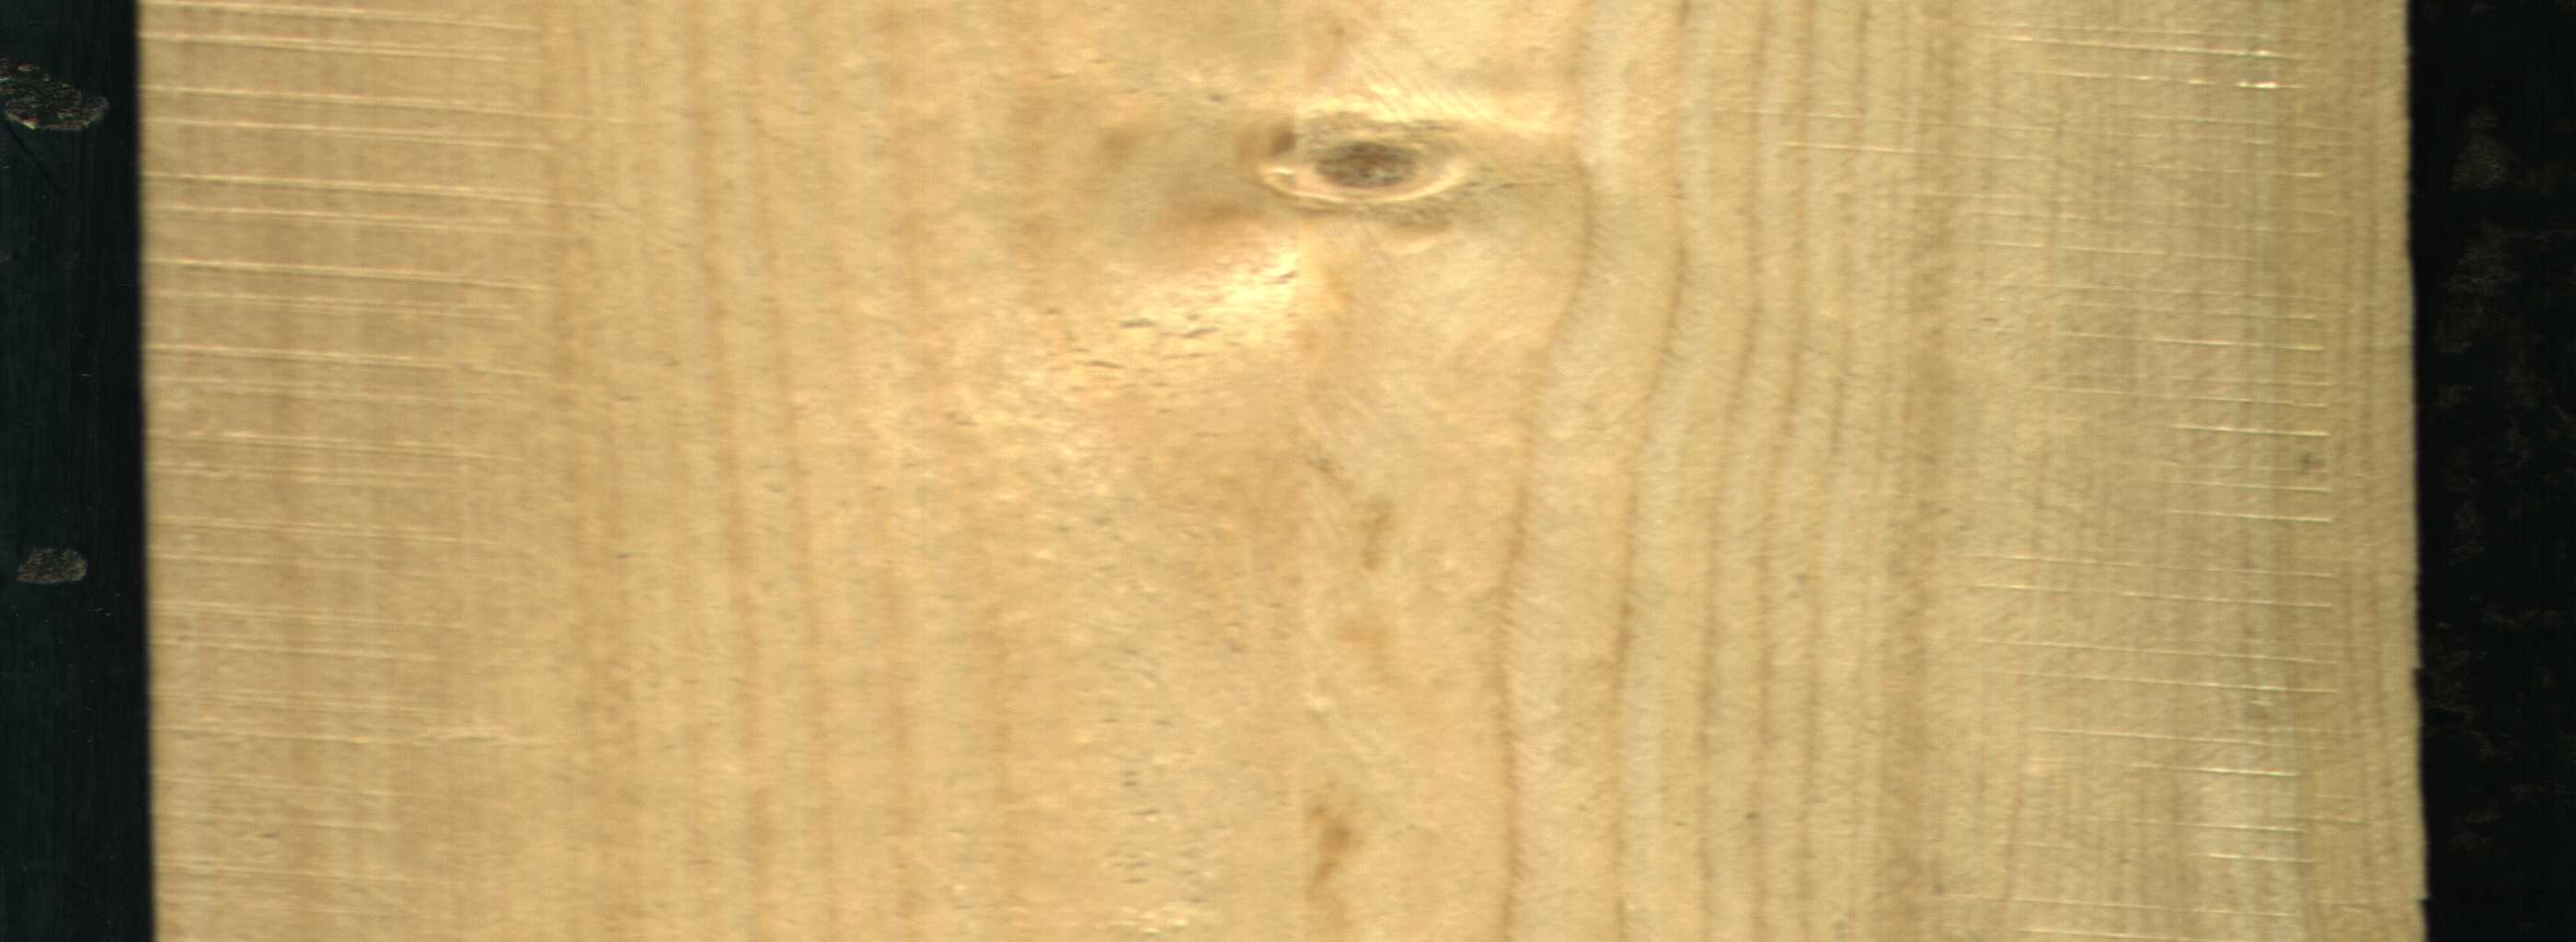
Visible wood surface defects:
Live_Knot